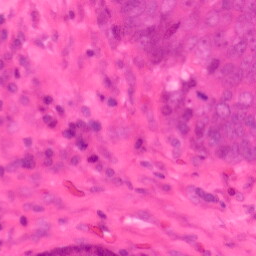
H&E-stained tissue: Colon